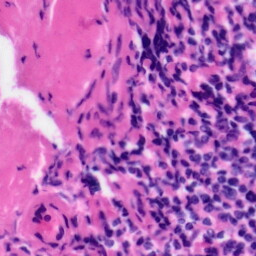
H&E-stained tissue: Tonsil